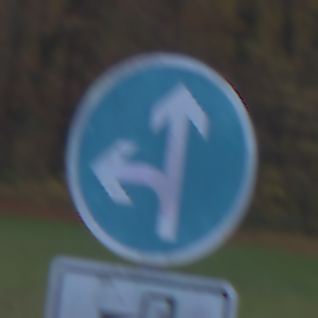
Verkehrszeichen: VorgeschriebeneFahrtrichtungGeradeausOderLinks
Zusatzzeichen unten: MehrspurigeFahrzeugeFrei8
Umgebung: Outdoor, Nature
Tageszeit: SunriseSunset
Wetter: PartlyCloudy
Licht: Natural
Jahreszeit: Autumn
Kontrast: LowContrast